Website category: movie
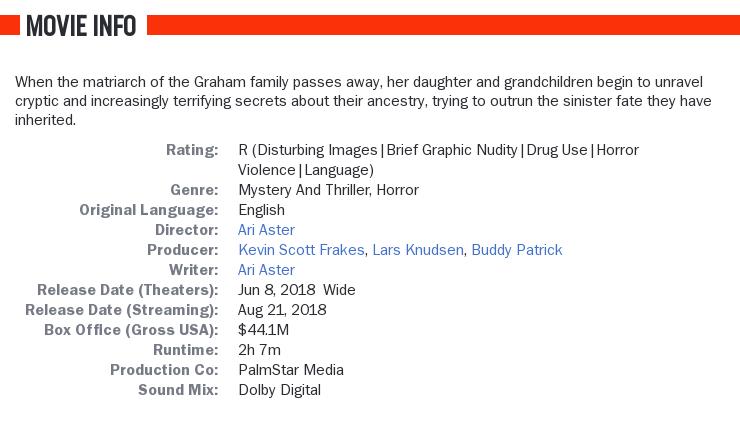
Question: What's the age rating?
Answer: R (Disturbing Images|Brief Graphic Nudity|Drug Use|Horror Violence|Language)

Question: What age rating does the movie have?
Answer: R (Disturbing Images|Brief Graphic Nudity|Drug Use|Horror Violence|Language)

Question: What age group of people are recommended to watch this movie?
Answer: R (Disturbing Images|Brief Graphic Nudity|Drug Use|Horror Violence|Language)

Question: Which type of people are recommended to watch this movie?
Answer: R (Disturbing Images|Brief Graphic Nudity|Drug Use|Horror Violence|Language)

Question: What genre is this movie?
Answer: mystery and thriller, horror

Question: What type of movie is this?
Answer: mystery and thriller, horror

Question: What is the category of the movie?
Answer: mystery and thriller, horror

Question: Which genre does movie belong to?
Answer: mystery and thriller, horror

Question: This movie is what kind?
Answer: mystery and thriller, horror

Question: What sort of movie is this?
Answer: mystery and thriller, horror

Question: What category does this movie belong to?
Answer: mystery and thriller, horror

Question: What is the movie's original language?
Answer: English

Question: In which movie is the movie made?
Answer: English

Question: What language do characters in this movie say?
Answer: English

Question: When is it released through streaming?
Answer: Aug 21, 2018

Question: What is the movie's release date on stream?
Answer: Aug 21, 2018

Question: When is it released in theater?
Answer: Jun 8, 2018 wide

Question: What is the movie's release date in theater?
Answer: Jun 8, 2018 wide

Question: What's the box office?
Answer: $44.1M

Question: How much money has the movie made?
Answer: $44.1M

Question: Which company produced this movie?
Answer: PalmStar Media

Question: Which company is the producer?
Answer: PalmStar Media

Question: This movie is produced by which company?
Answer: PalmStar Media

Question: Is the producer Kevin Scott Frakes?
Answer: yes

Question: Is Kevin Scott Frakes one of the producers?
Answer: yes

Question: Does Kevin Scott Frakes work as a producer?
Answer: yes

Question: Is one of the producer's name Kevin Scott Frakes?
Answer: yes

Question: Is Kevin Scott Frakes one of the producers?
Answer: yes

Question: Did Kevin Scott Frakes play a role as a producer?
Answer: yes

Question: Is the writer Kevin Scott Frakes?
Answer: no

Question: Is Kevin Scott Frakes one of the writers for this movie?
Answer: no

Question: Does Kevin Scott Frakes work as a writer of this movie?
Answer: no

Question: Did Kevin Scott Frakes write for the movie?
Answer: no

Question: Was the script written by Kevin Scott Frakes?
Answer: no

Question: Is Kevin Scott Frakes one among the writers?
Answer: no

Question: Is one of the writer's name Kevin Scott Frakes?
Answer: no

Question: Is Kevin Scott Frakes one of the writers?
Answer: no

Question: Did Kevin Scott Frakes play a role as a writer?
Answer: no

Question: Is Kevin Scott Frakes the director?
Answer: no

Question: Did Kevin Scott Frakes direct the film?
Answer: no

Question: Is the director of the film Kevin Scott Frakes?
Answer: no

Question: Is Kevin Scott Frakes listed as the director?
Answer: no

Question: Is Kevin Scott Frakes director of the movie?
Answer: no

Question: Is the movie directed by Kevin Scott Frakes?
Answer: no

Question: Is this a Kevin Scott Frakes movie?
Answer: no

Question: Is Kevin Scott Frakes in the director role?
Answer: no

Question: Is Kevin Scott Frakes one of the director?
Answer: no

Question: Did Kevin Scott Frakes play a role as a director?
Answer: no

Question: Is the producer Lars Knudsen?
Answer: yes

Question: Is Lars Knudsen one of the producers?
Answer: yes

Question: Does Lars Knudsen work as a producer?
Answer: yes

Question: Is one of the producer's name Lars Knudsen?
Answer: yes

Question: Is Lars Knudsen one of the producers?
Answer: yes

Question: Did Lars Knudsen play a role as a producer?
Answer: yes

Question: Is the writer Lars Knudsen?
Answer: no

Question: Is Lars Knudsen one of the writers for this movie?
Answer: no

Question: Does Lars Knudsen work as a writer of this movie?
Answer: no

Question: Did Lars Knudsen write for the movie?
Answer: no

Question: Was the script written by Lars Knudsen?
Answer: no

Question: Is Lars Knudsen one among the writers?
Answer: no

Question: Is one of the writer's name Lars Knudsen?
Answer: no

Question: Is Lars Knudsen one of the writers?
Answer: no

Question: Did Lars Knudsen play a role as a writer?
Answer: no

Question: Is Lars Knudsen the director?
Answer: no